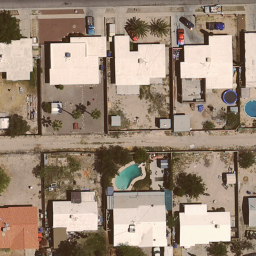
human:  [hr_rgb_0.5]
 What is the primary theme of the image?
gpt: medium residential